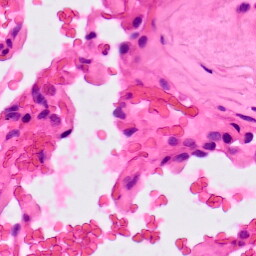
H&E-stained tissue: Lung